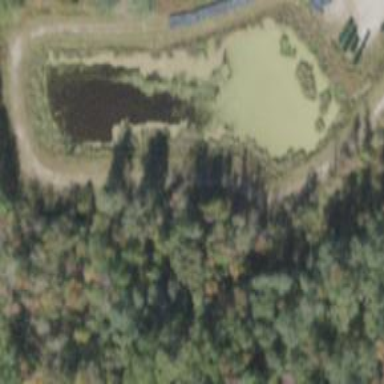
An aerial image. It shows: Retention basin containing natural water.